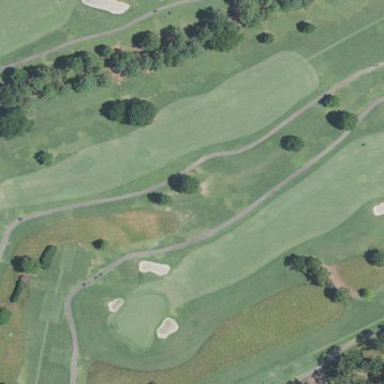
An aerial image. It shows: Golf rough area.